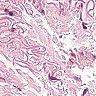
Metastatic tissue present: no